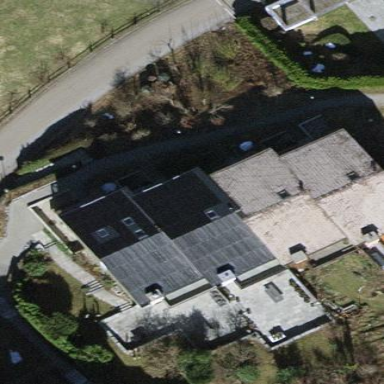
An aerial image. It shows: Terrace building.